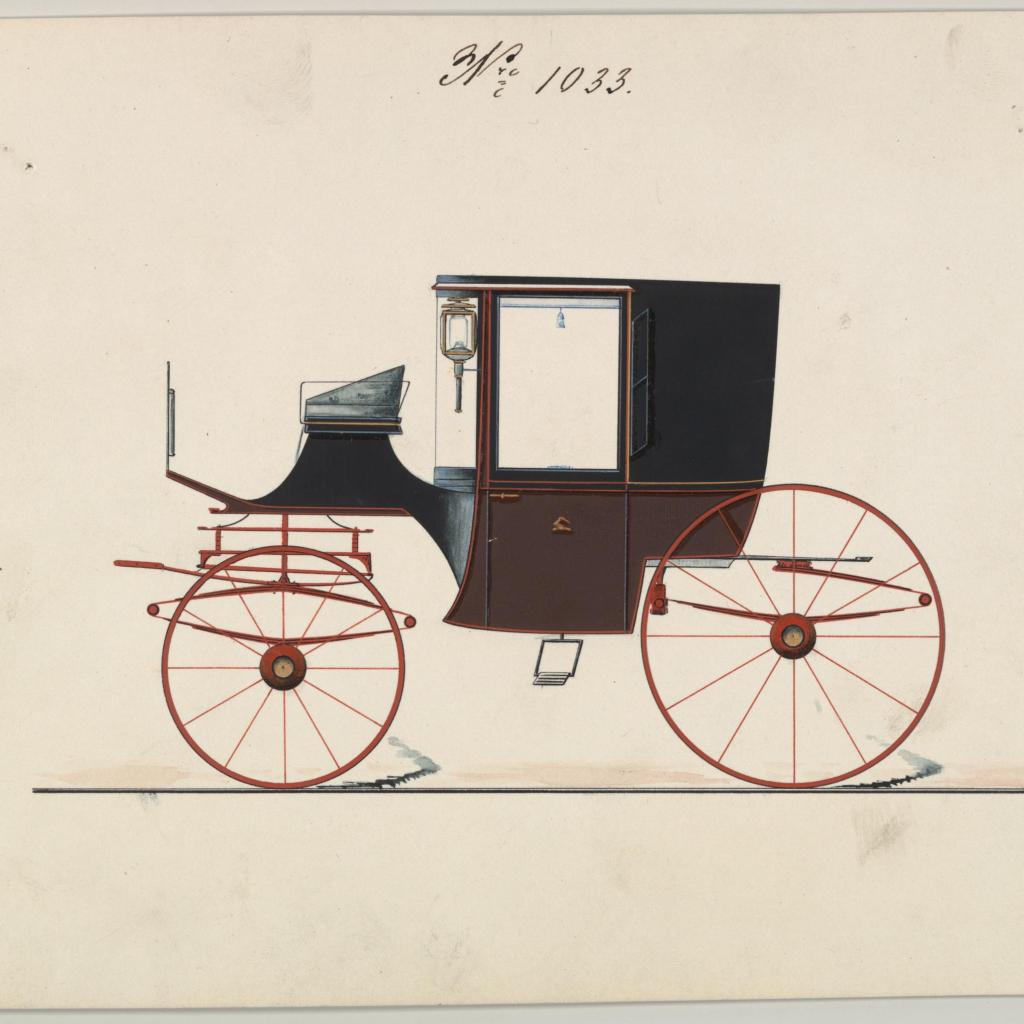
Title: Design for Coupé, no. 1033
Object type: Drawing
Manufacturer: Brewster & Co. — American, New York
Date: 1850–70
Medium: Pen and black ink, watercolor and gouache with gum arabic
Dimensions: sheet: 6 x 8 5/8 in. (15.2 x 21.9 cm)
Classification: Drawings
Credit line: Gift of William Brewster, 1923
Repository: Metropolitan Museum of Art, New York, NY